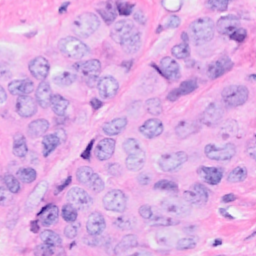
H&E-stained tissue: Breast